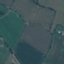
Land use / land cover class: Pasture